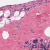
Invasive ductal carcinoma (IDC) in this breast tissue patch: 0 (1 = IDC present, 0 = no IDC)